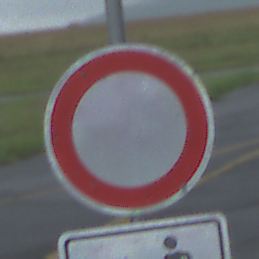
Verkehrszeichen: VerbotFahrzeugeAllerArt
Zusatzzeichen unten: HinweisDurchSinnbild1
Umgebung: Outdoor, Suburban
Tageszeit: Midday
Wetter: Overcast
Licht: Natural
Jahreszeit: NotSpecified
Kontrast: LowContrast